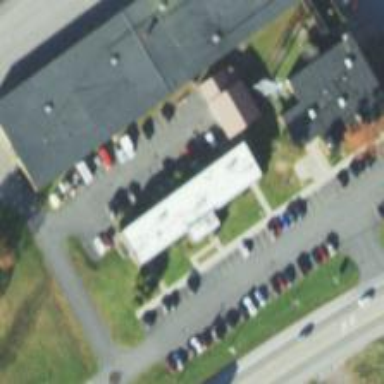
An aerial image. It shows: Government office.